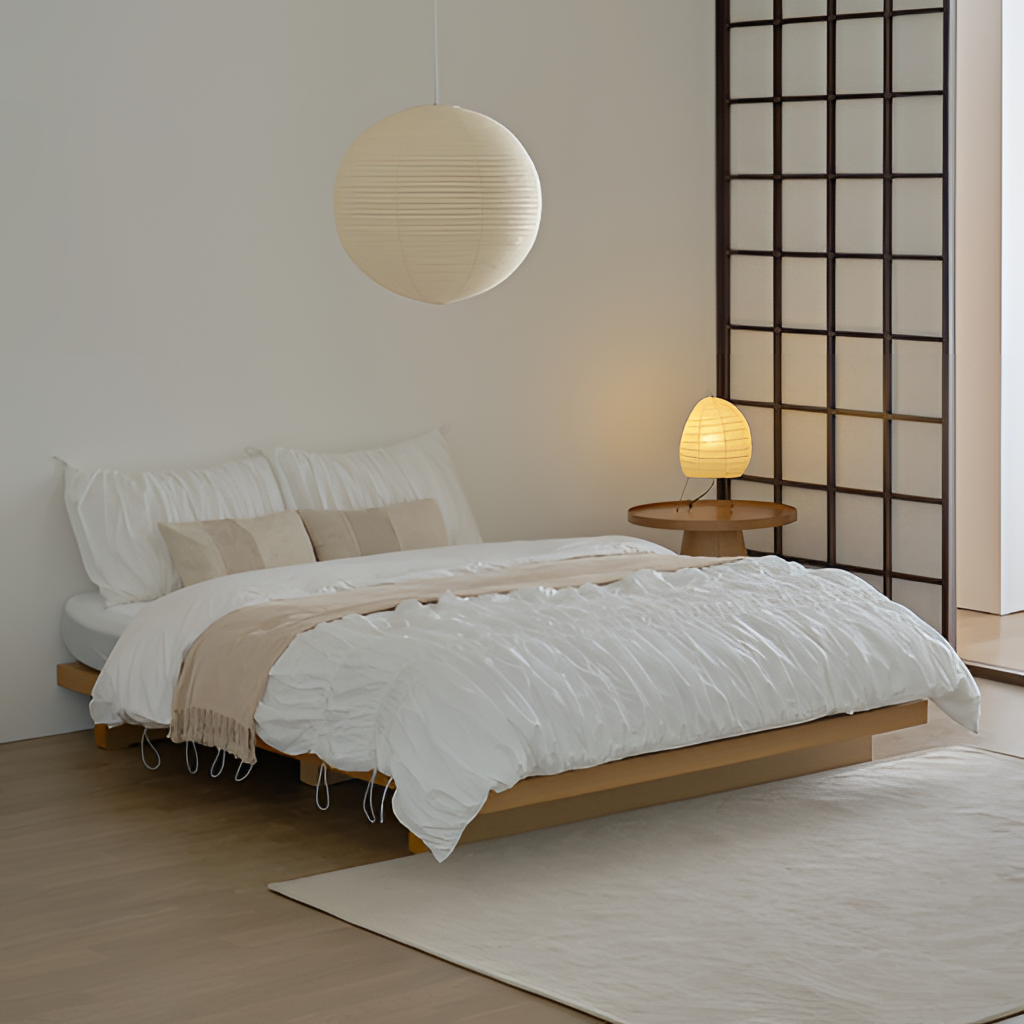
fabric bed, bedroom, paint wallpaper, with solid pattern, modern, oak wood flooring, with plank pattern